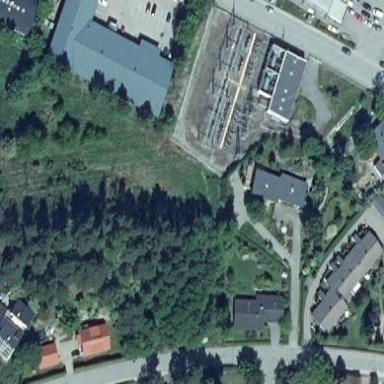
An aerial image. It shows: Power substation with transmission level designation. It is enclosed by fence.